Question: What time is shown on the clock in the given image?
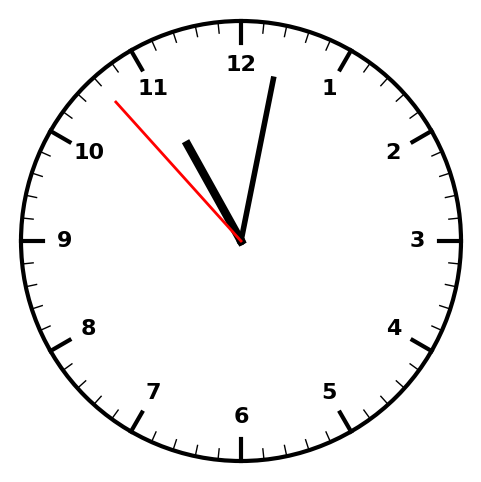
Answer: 11:01:53